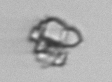
Label: detritus_transparent